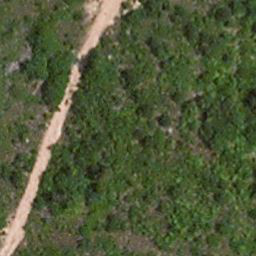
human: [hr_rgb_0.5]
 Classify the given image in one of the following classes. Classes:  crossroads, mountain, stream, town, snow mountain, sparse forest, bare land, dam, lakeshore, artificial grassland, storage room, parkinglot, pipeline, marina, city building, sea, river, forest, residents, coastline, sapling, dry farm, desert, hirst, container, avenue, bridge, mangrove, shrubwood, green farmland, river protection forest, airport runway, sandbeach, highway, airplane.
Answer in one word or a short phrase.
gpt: avenue